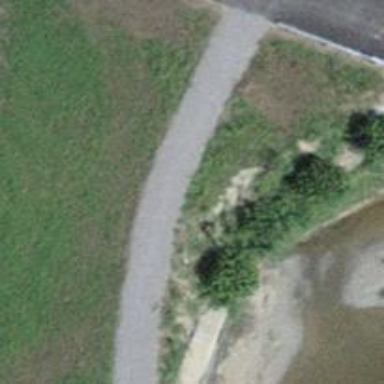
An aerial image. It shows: Gravel footway.